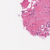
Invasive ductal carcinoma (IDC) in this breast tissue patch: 0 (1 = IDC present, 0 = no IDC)